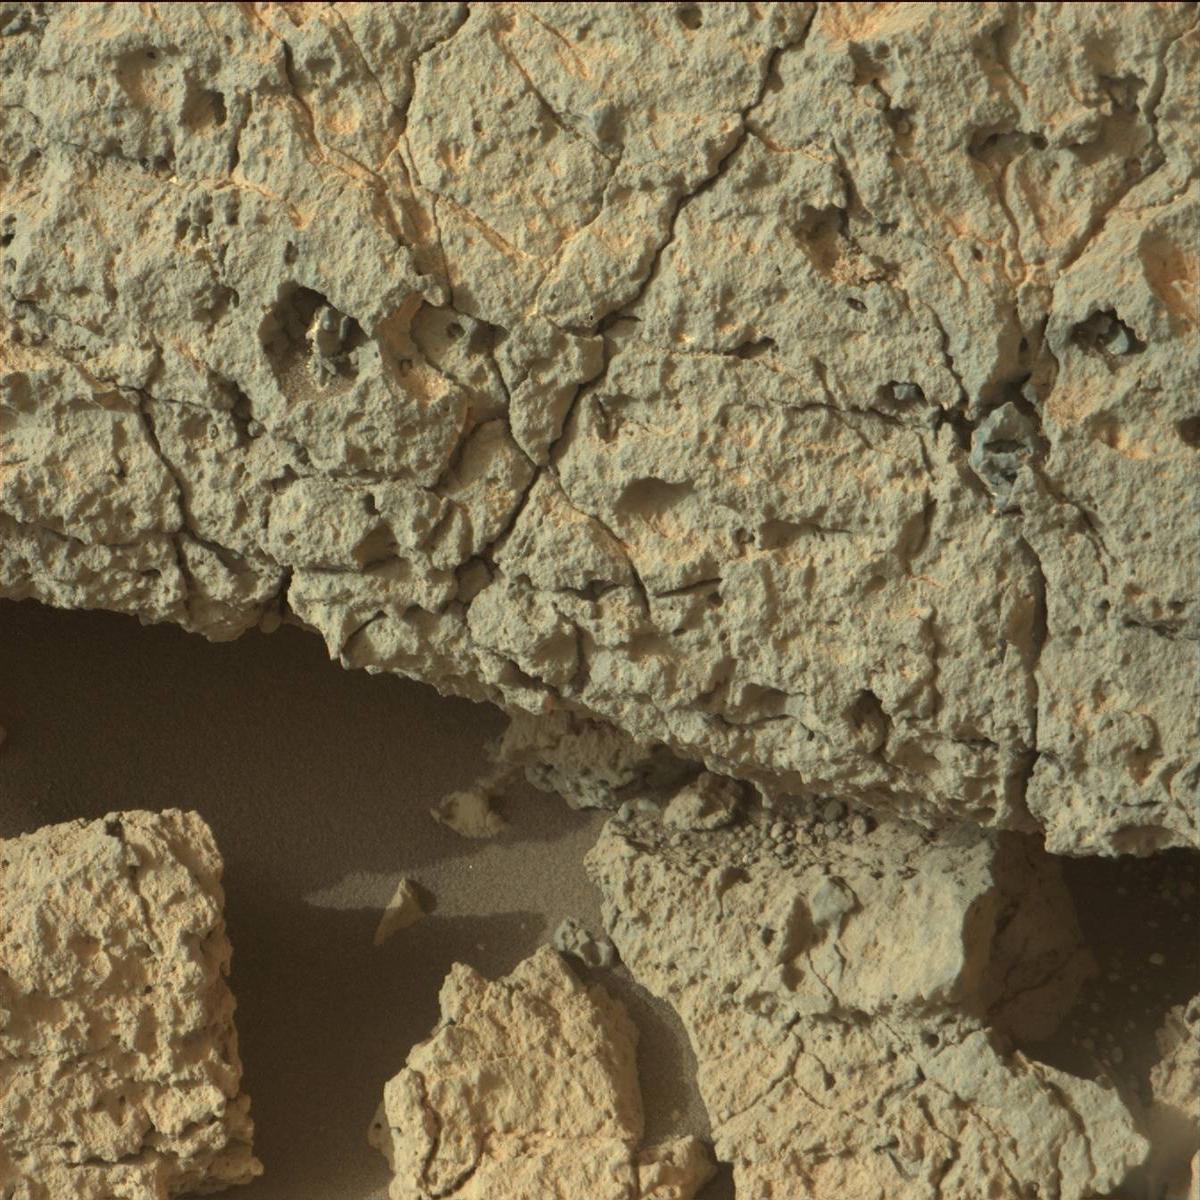
Terrain classes present: Bedrock, Sand / Soil